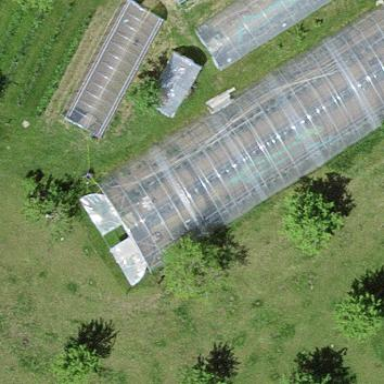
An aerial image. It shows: Greenhouse.